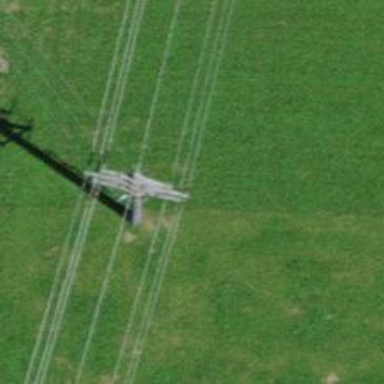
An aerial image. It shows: Power tower.